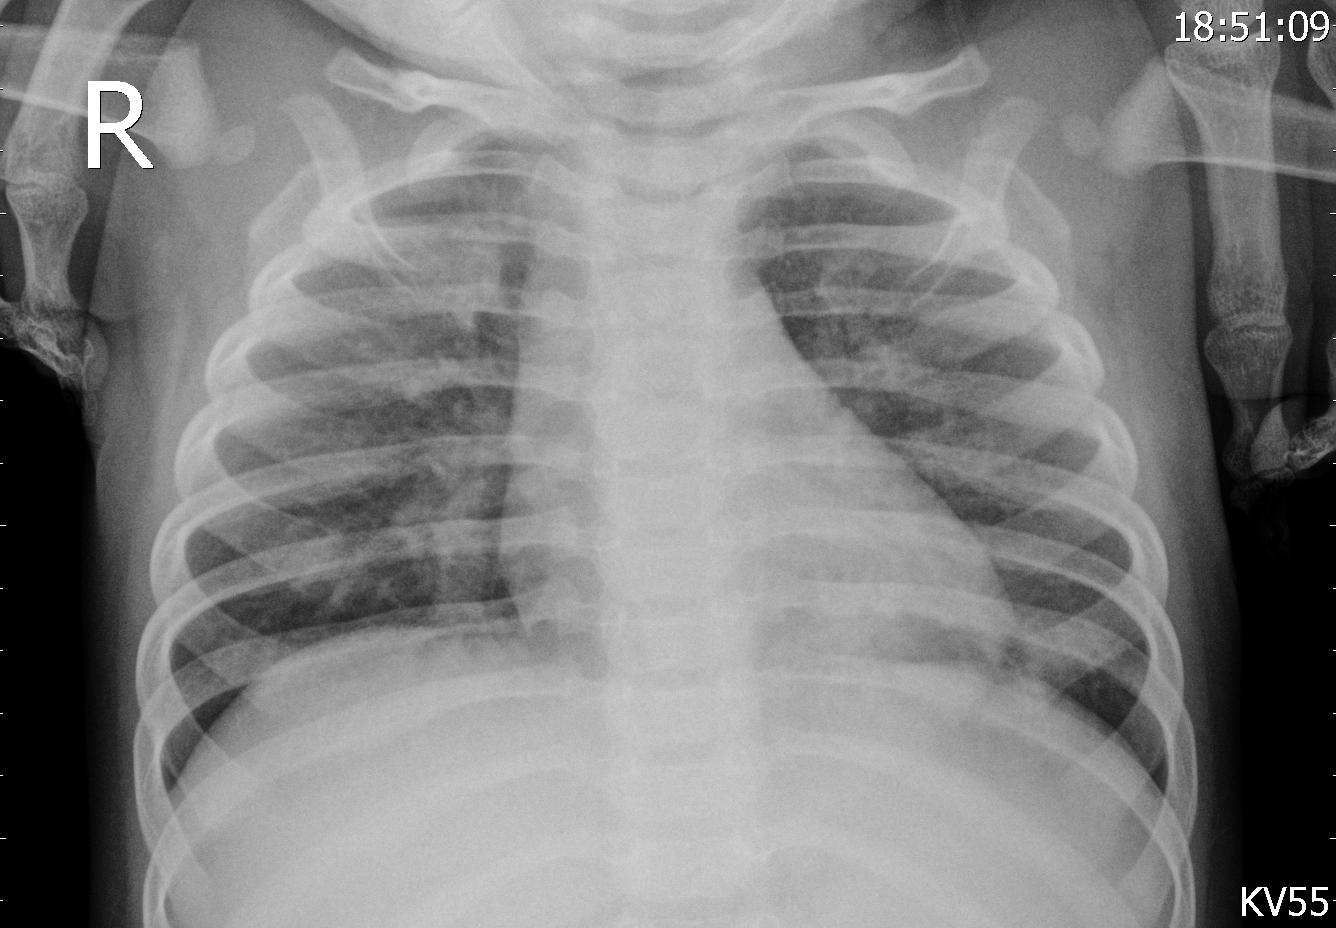
Diagnosis: PNEUMONIA